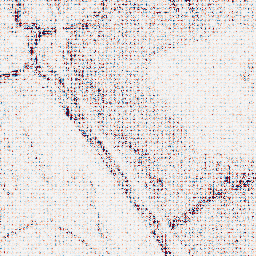
Category: wavelet
Decomposition family: wavelet_dwt
Decomposition parameters: wavelet: coif2
level: 1
Upsampling method: sinc_blackman
Upsampling parameters: scale: 4
kernel_size: 4
Upsampling scale: 4